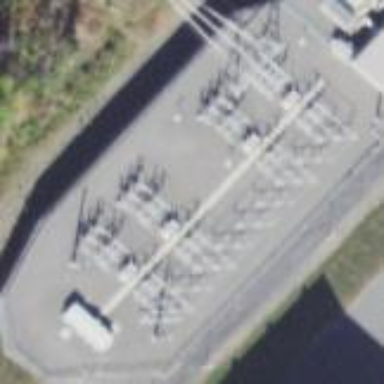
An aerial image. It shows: Power substation.